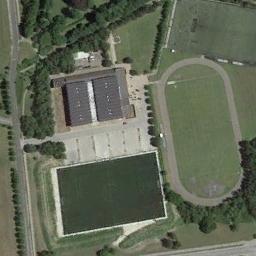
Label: ground_track_field